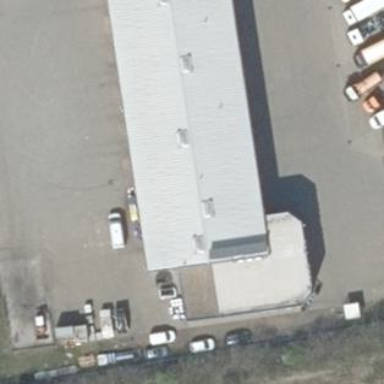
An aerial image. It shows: Car repair shop in building with flat grey roof.